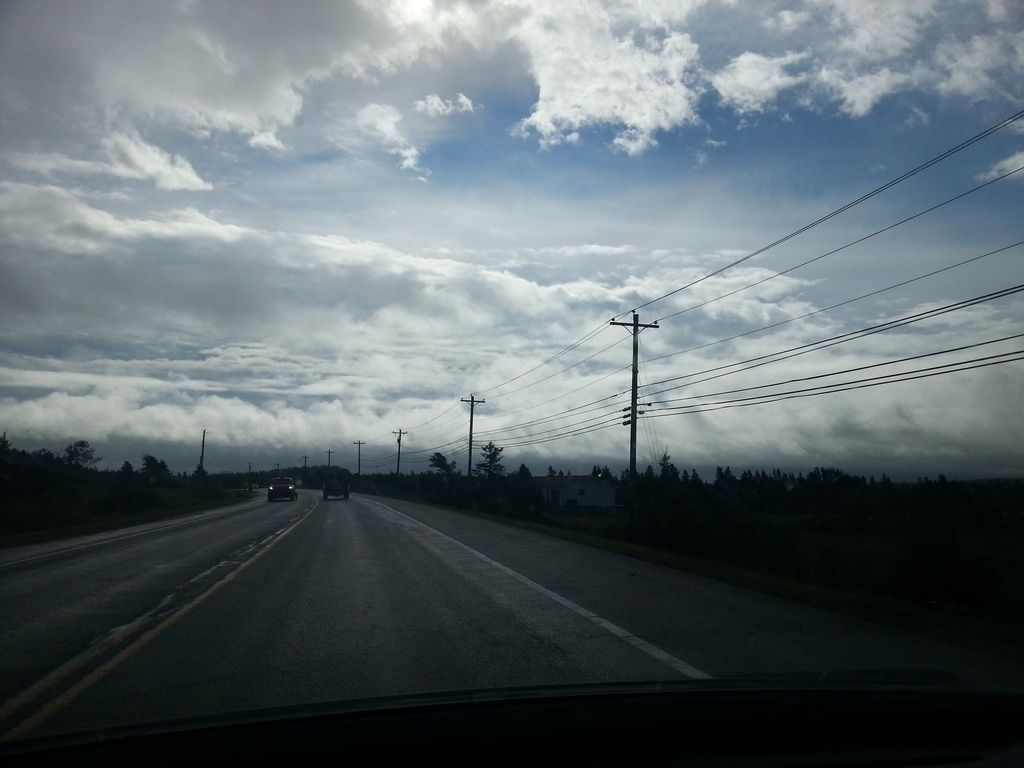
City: charlottetown